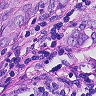
Metastatic tissue present: yes